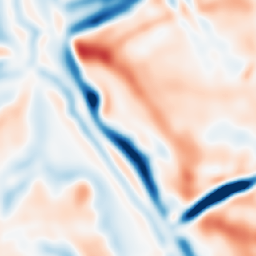
Category: multiscale
Decomposition family: dog
Decomposition parameters: sigma_low: 5
sigma_high: 10
Upsampling method: nearest
Upsampling parameters: scale: 4
Upsampling scale: 4